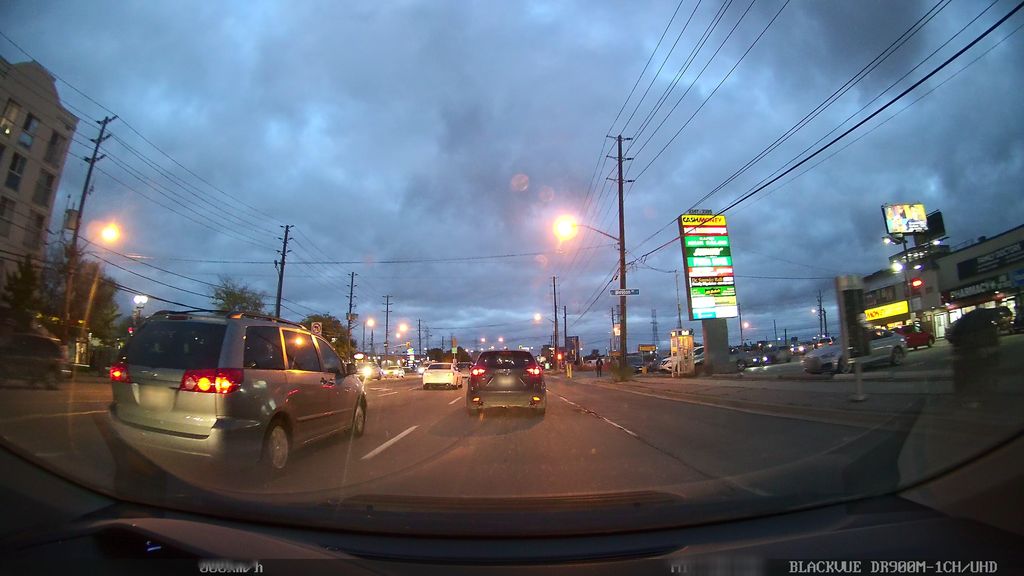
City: toronto